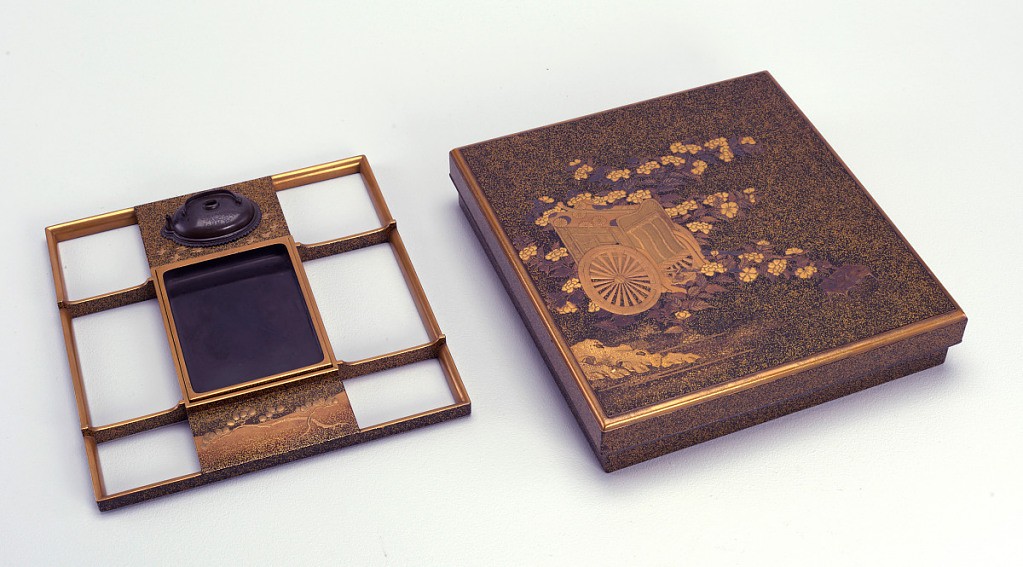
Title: Scribe Set
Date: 1860–80
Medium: wood, lacquer, gold, metal
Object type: box
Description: Rectangular box with overlapping cover. bottom of the box has, 6 compartments, one of which holds water vessel in the shape of a tea pot. one of which holds inkstone, inkstone has inscription and seal. Interior of box nnautented*** with birds and landscape in gold. 'takamkie'*** on 'naskiji'*** ground. The cover of the box is painted with a court carriage set among blossoming branches and rock outcroppings -design is executed in manner*** similar to bottom of box. The box cover